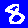
Digit: 8